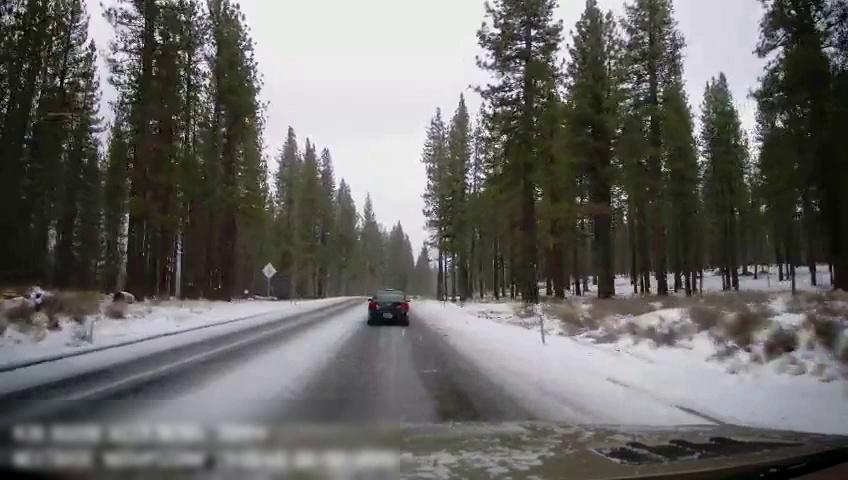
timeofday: Day
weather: Snowy
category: Drivable Space
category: Vehicles | Car